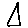
Label: triangle